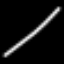
Label: line